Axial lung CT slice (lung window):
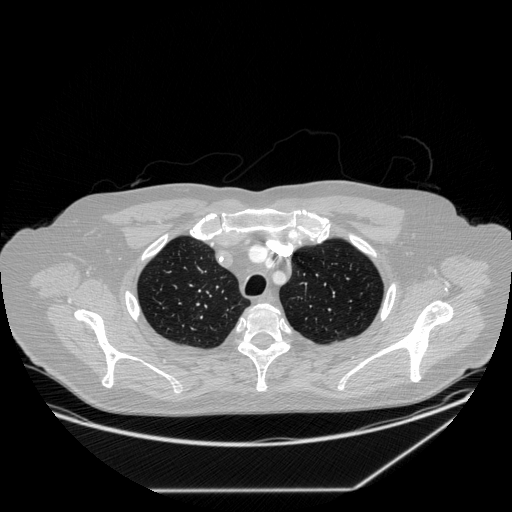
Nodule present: no